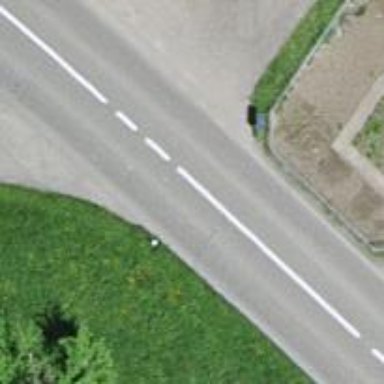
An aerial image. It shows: Secondary road with asphalt surface and no sidewalk.